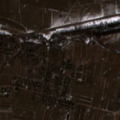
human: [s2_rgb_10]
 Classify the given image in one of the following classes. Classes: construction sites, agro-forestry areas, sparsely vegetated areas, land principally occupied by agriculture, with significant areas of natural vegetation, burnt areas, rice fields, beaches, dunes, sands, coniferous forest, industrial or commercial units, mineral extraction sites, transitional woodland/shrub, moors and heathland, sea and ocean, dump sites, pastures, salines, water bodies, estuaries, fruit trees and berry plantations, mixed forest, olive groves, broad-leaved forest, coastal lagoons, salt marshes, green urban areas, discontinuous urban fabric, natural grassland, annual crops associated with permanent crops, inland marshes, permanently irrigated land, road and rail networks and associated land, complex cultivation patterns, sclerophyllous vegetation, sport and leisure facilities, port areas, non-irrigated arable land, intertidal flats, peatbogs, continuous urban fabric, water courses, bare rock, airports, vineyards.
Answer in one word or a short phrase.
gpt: discontinuous urban fabric, non-irrigated arable land, pastures, complex cultivation patterns, land principally occupied by agriculture, with significant areas of natural vegetation, mixed forest